Question: I am trying to have some of my facets in italic text, at which point I noticed that my numbers do not become italic. I noticed the same behaviour in axis labels. Importantly, only partial parts of the labels or only some facets should be italic.
Is there any way to circumvent/fix this?
MWE:
'''
library(ggplot2)
library(tibble)
tibble(
a = c('a1~italic(a1)', 'Not~Italic'),
x = c(1,1),
y = c(1,1)
) %>%
ggplot(aes(x,y)) +
geom_point() +
facet_grid(a~., labeller = label_parsed) +
theme(
strip.text = element_text(size = 20)
) +
xlab(expression(italic(Italic~part~of~label1)~not~italic~part~of~label1))
'''

<URL>
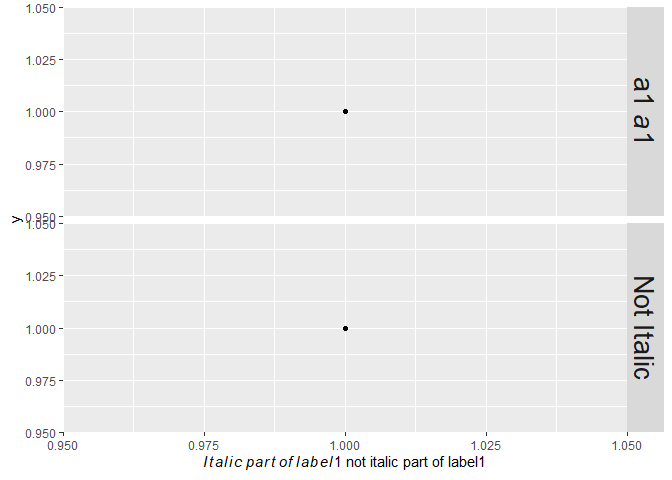
Answer: '''
library(ggplot2)
library(tibble)
tibble(
a = c("italic('a1a1')", 'Not~Italic'),
x = c(1,1),
y = c(1,1)
) %>%
ggplot(aes(x,y)) +
geom_point() +
facet_grid(a~., labeller = label_parsed) +
theme(
strip.text = element_text(size = 20)
) +
xlab(expression(italic(Italic~part~of~label1)~not~italic~part~of~label1))
'''
<URL>
Here is how we could do it using 'element_text()':
'''
library(ggplot2)
library(tibble)
tibble(
a = 'a1a1',
x = 1,
y = 1
) %>%
ggplot(aes(x,y)) +
geom_point() +
facet_grid(a~.)+
theme(
strip.text.y = element_text(
size = 12, face = "italic")
)
'''
<URL>